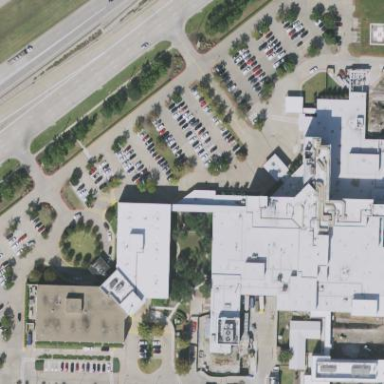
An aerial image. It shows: Healthcare facility identified as hospital.